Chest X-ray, PA view. Patient: 77 years old, sex M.
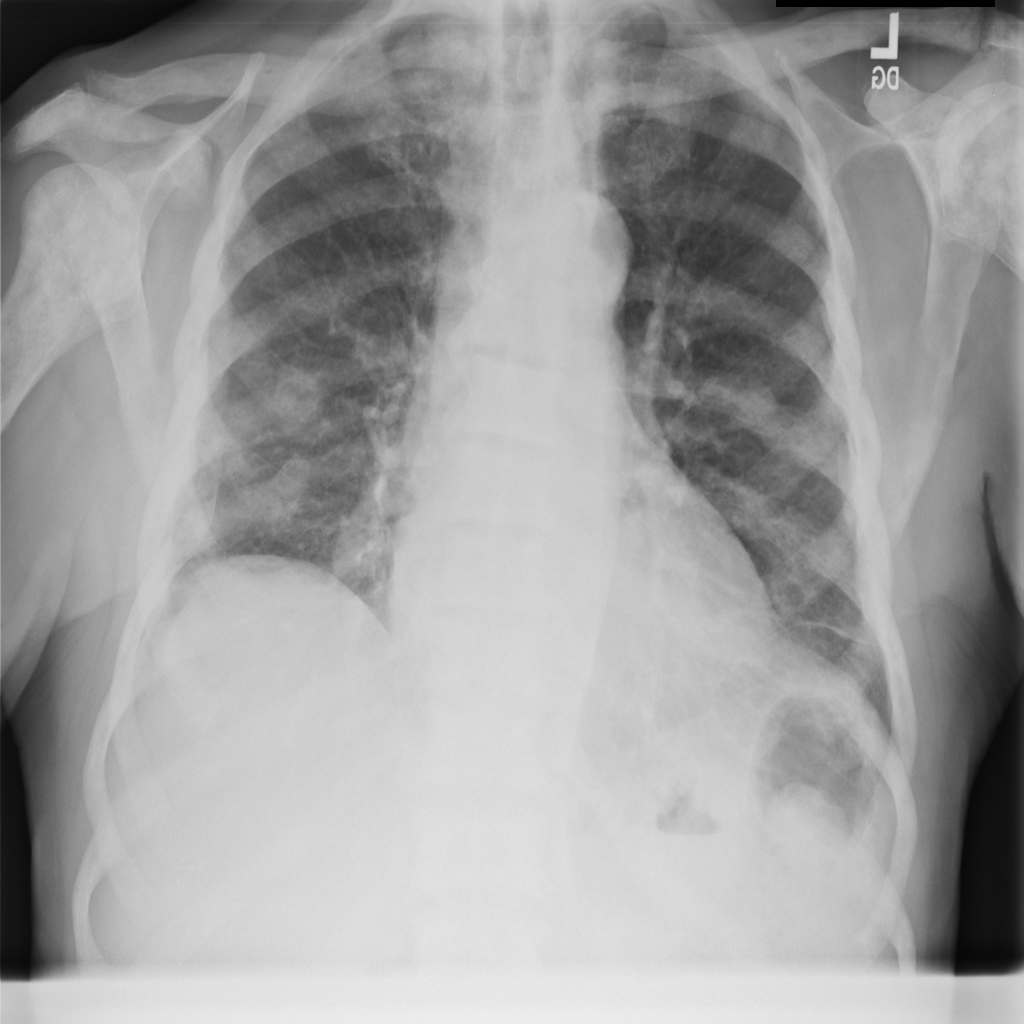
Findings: No Finding